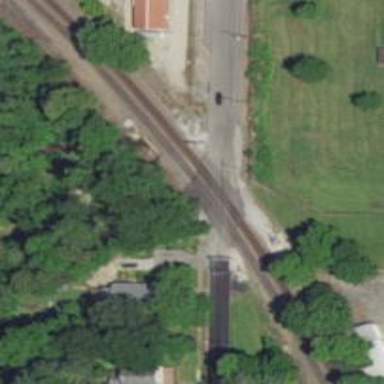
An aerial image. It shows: Level crossing along the railway.